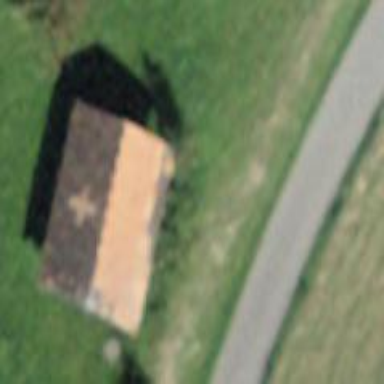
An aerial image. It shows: Barn.